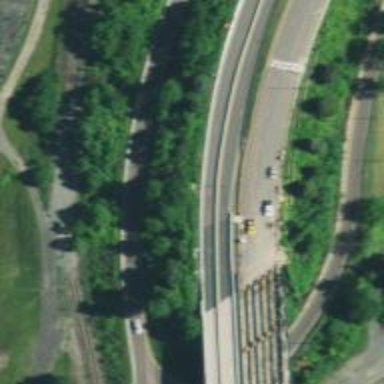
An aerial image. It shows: Trunk link highway.